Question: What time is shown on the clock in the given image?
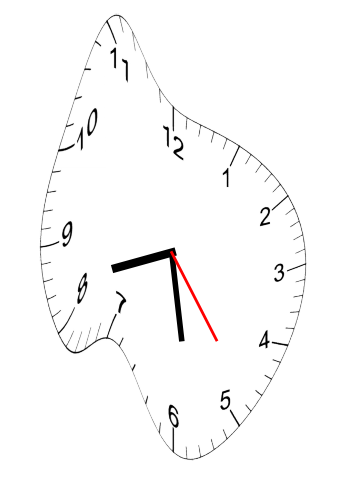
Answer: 08:28:24